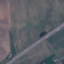
Label: Highway